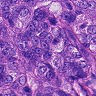
Metastatic tissue present: yes